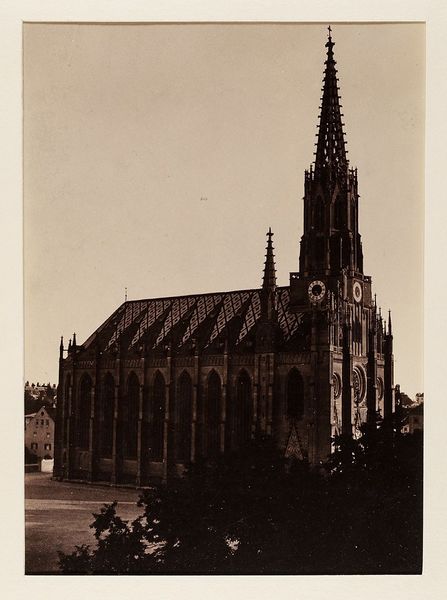
Titel: Anerkirche, München
Künstler: Georg Böttger
Standort: Hamburg
Institution: Museum für Kunst und Gewerbe Hamburg
Schlagwörter: kirchturm, stadt, architektur, kirche, fassade, ort, dorf, foto, fotografie, photographie, stadtansicht, photo, karton, maria, architekturfotografie, mariahilfkirche, aussenbau, albumin, hilf, lichtbild, historische, au, architekturphotographie, bildwerke, angewandte und bildende kunst, hessische systematik, schwarzweißpositivverfahren, silbersalzverfahren, schwarzweißfotografie, gebäude, örtlichkeit, straße, stätte, albuminpapier